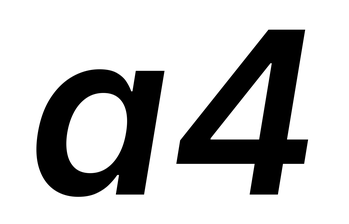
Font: Inter-Italic_SemiBold_Italic